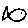
Label: fish